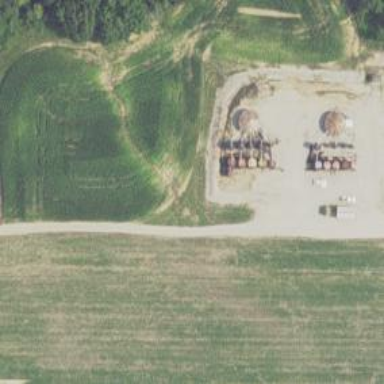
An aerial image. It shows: Storage tank with man-made structure.